Aerial crown-view tile of a tropical tree (Barro Colorado Island, Panama), acquired 20240716:
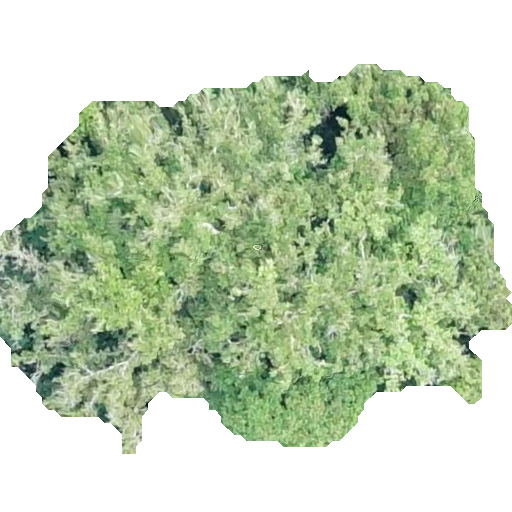
Species: Prioria copaifera
GBIF accepted scientific name: Prioria copaifera
Crown area: 231.877 m²